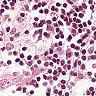
Metastatic tissue present: no